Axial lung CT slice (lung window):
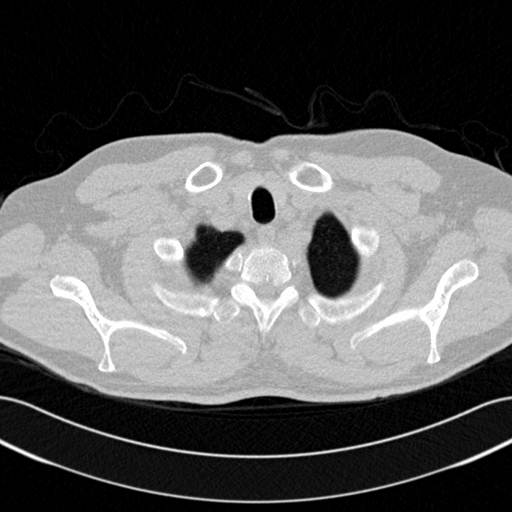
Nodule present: no